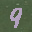
Label: 9